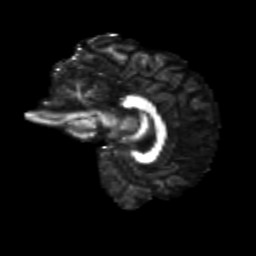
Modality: FA
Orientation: sagittal
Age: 21
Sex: male
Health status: healthy
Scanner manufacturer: siemens
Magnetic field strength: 3 T
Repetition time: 8.6 s
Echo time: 0.095 s